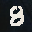
Label: 8